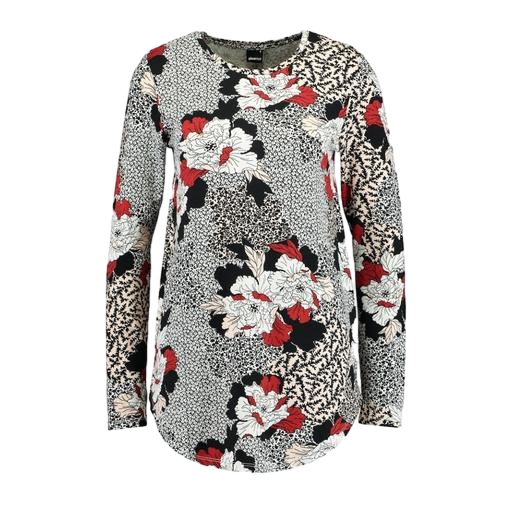
multicolor floral-print t-shirt only macy, black petite printed high-low top only macy, multicolor nly floral print shirt, white background